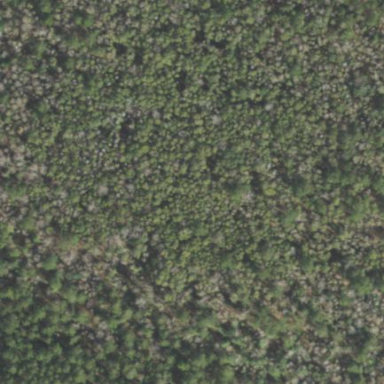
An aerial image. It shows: Mixed leaf woodland.